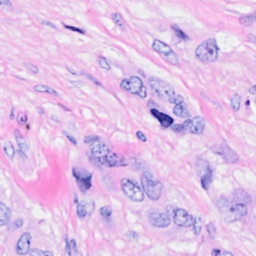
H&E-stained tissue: Breast